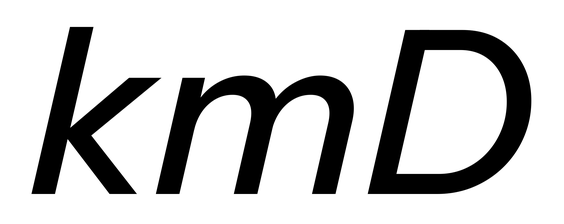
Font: InstrumentSans-Italic_Medium_Italic